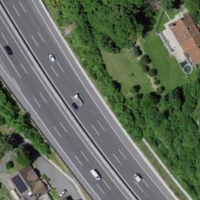
EUNIS habitat code: 57
Species observed at this site:
Muehlenbeckia complexa